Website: walmart
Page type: order-returns
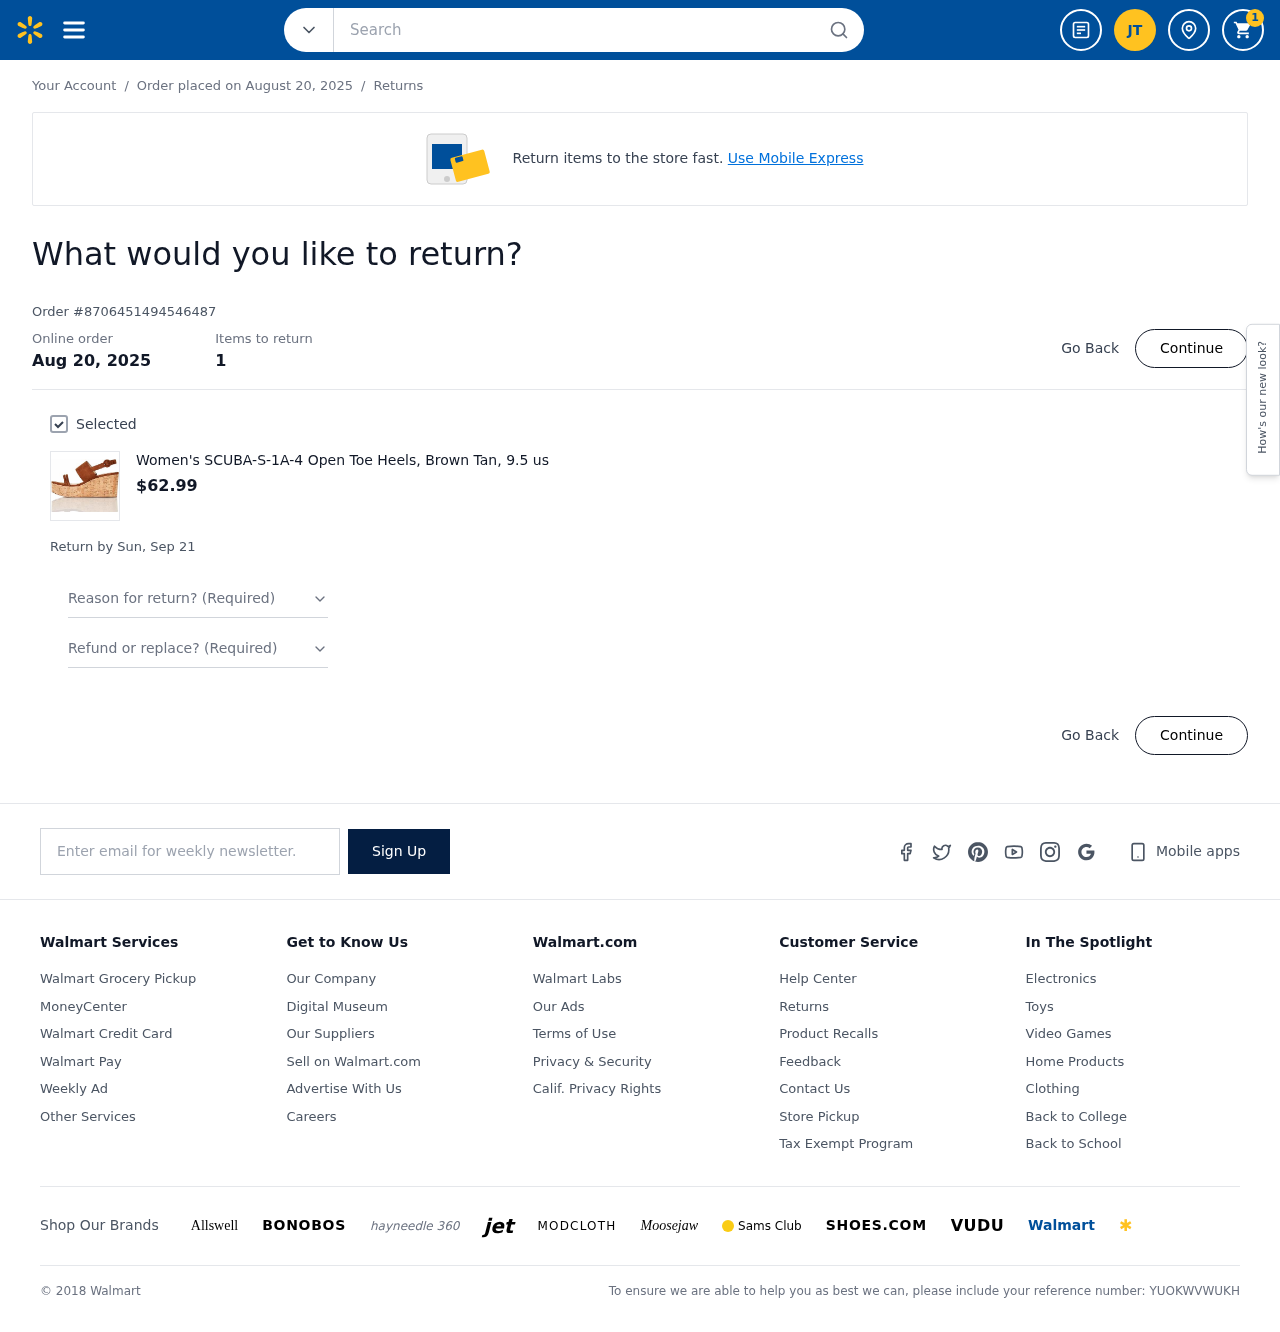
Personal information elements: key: PII_EMAIL
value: jtucker@yahoo.com
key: PII_INITIALS
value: JT
Product elements: key: PRODUCT1_NAME
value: Women's SCUBA-S-1A-4 Open Toe Heels, Brown Tan, 9.5 us
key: PRODUCT1_PRICE
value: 62.99
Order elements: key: ORDER_NUM_ITEMS
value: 1
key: ORDER_DATE
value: Order placed on August 20, 2025
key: ORDER_DATE
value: Aug 20, 2025
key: ORDER_ID
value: Order #8706451494546487
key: ORDER_RETURN_BY_DATE
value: Return by Sun, Sep 21
Search elements: key: HEADER_SEARCH
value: Search